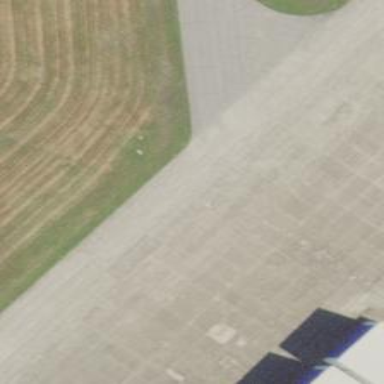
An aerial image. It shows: Image of taxiway at airport.